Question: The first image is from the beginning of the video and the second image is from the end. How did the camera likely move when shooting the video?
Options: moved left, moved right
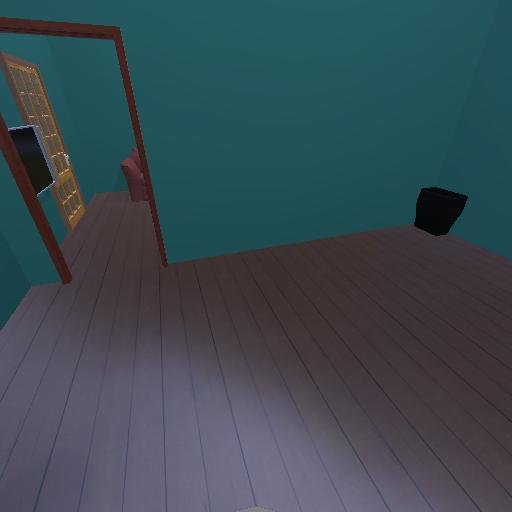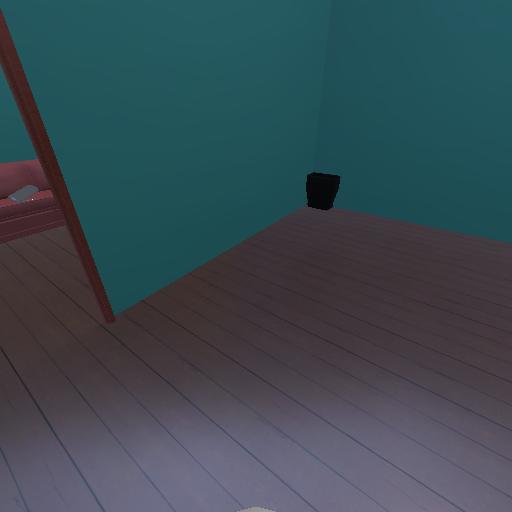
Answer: moved left